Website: home-depot
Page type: account-dashboard
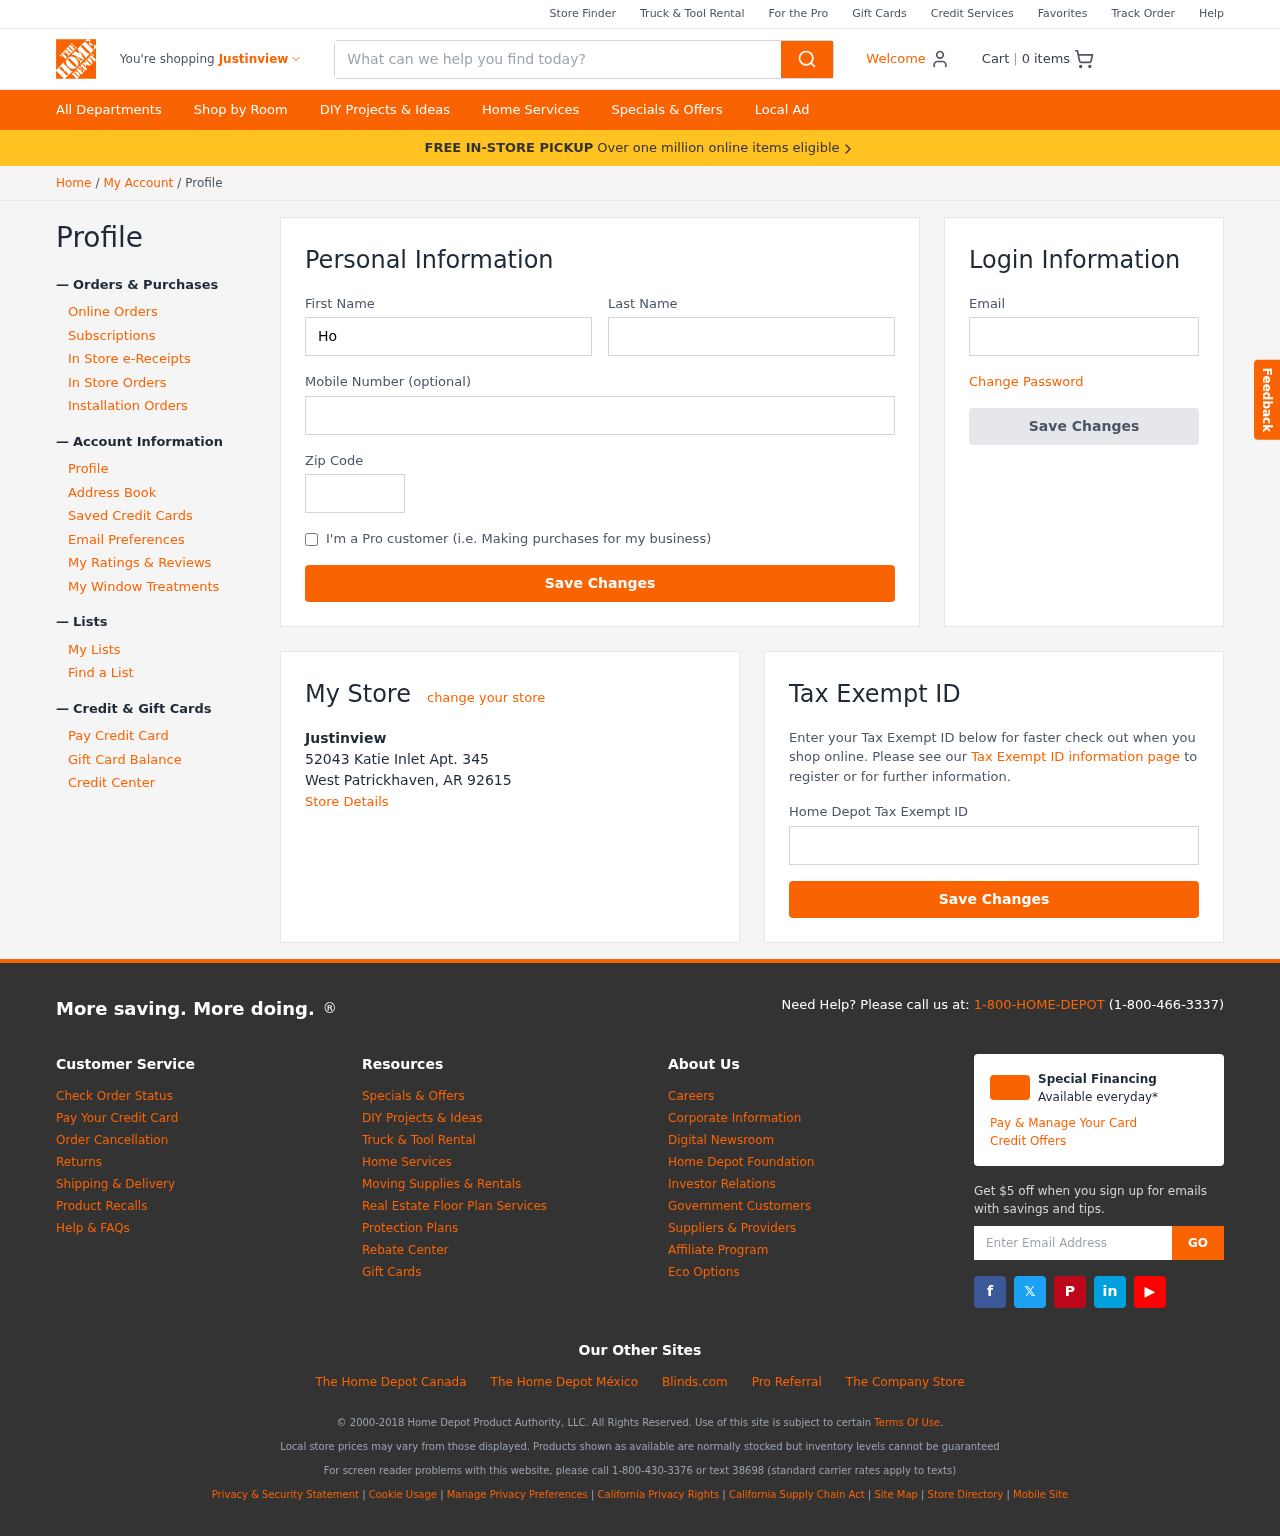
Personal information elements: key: PII_CITY
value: Justinview
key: PII_EMAIL
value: hollybailey@hotmail.com
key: PII_FIRSTNAME
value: Holly
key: PII_LASTNAME
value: Bailey
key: PII_LOCATION1_CITY_STATE_ZIP
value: West Patrickhaven, AR 92615
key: PII_LOCATION1_NAME
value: Justinview
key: PII_LOCATION1_STREET
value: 52043 Katie Inlet Apt. 345
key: PII_PHONE
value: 6268027714
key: PII_POSTCODE
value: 84472
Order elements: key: ORDER_NUM_ITEMS
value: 0
Search elements: key: HEADER_SEARCH
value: What can we help you find today?